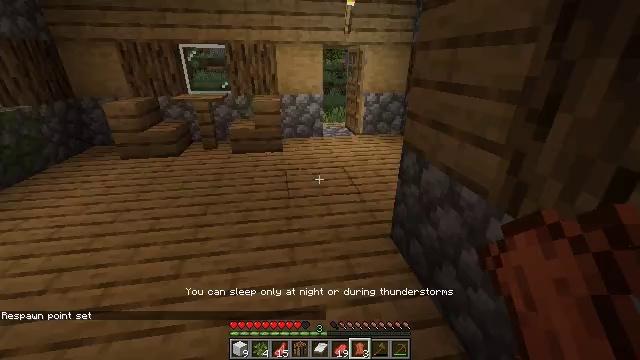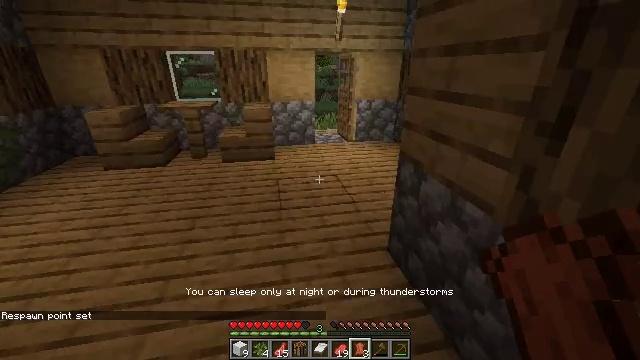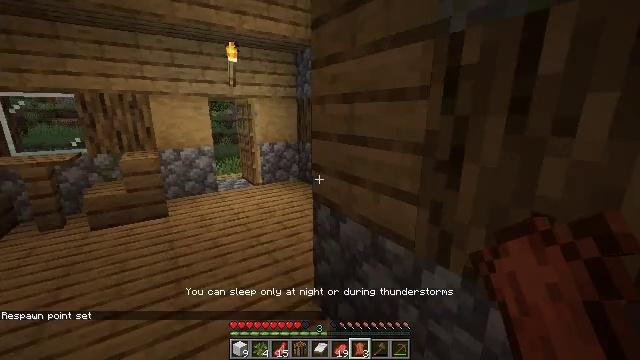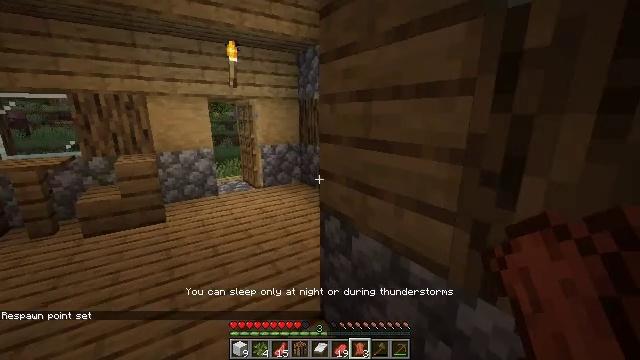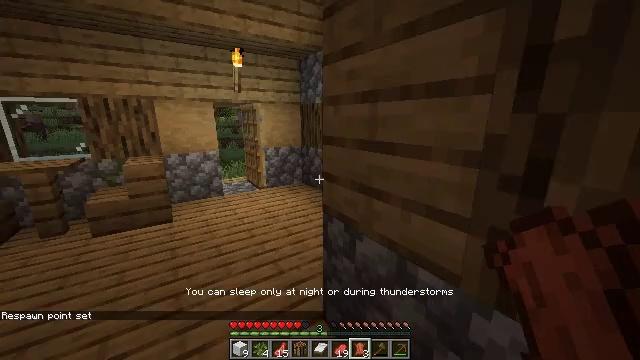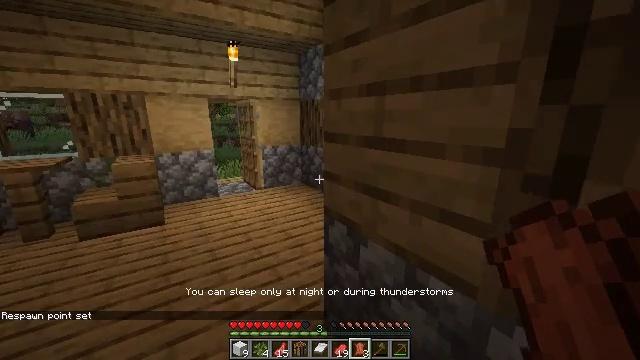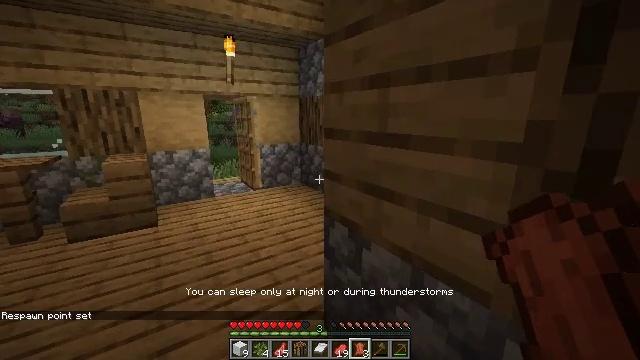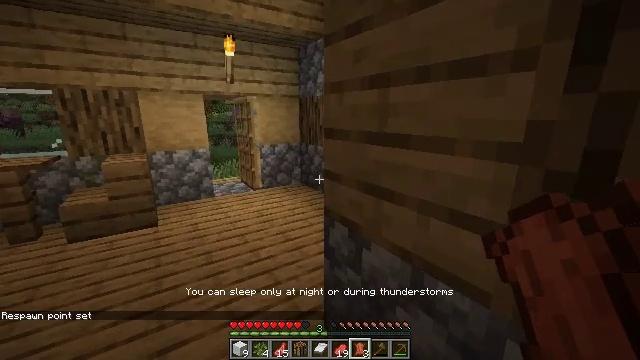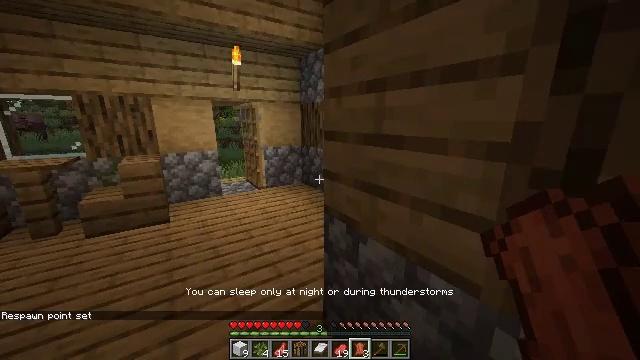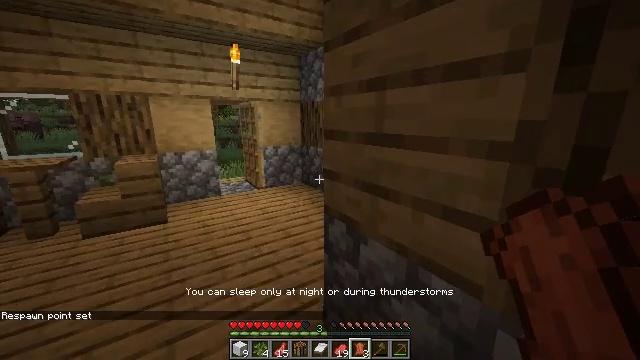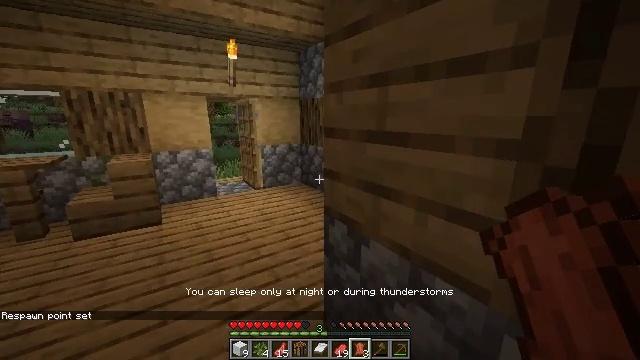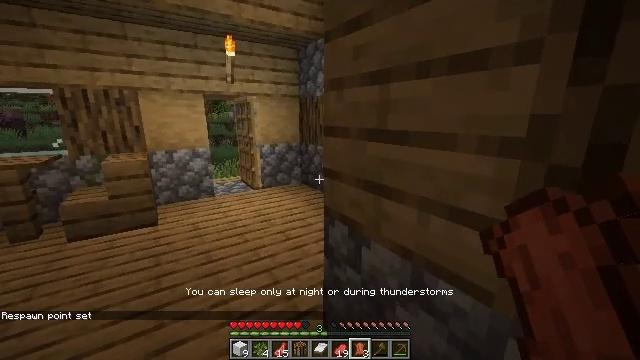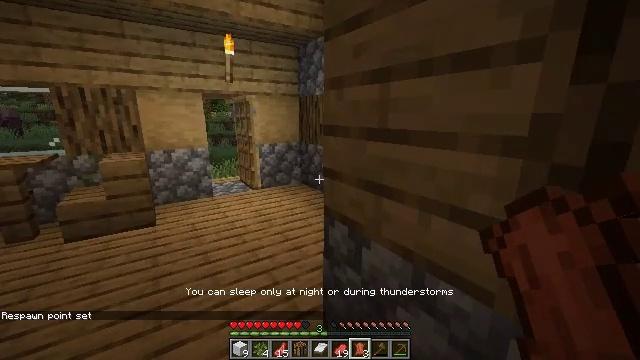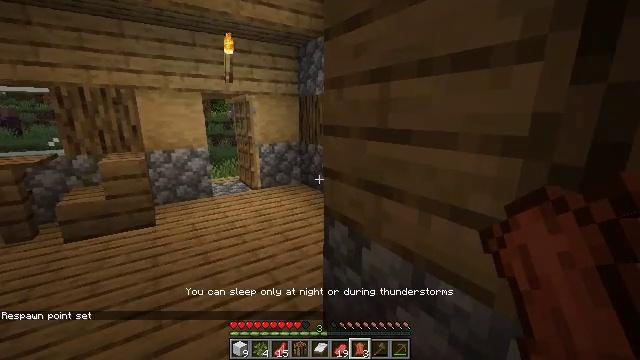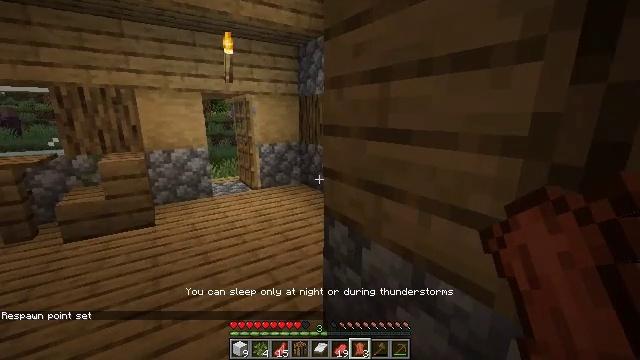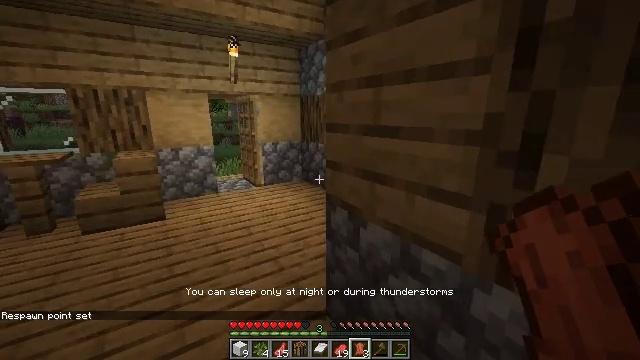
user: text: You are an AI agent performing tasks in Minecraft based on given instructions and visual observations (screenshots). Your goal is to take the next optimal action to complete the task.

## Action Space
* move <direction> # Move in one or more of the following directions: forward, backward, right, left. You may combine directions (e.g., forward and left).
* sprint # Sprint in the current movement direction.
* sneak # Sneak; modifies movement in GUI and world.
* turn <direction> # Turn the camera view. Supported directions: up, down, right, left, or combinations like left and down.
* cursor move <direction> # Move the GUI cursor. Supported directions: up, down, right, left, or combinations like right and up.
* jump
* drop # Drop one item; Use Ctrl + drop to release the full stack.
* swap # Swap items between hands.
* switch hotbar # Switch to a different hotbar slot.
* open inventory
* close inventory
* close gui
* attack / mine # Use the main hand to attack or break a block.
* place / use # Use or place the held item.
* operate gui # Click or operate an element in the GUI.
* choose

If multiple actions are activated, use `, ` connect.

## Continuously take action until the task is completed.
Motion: motion action
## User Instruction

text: Retrieve the brewing stand by breaking it.
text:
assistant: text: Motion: move forward
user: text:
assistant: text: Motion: move forward, sprint, turn right and up
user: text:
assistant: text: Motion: no_op
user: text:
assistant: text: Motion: no_op
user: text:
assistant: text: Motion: no_op
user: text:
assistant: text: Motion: no_op
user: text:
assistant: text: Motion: no_op
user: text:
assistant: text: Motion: no_op
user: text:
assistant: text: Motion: no_op
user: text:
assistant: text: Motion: no_op
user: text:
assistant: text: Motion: no_op
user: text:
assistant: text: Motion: no_op
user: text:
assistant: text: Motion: no_op
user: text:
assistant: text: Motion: move back
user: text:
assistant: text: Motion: move back
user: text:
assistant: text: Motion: move back
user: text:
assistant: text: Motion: move back
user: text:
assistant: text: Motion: move back
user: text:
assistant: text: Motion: move back
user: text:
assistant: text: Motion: move back
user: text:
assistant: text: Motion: move back
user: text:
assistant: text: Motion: no_op
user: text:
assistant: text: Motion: move forward
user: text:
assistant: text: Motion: move forward
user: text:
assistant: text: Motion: move forward
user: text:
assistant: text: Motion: move forward, turn left and up
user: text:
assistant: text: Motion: move forward
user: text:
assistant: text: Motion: move forward, sprint
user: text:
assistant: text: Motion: move forward, sprint, turn left
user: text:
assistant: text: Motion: move forward, sprint, turn left